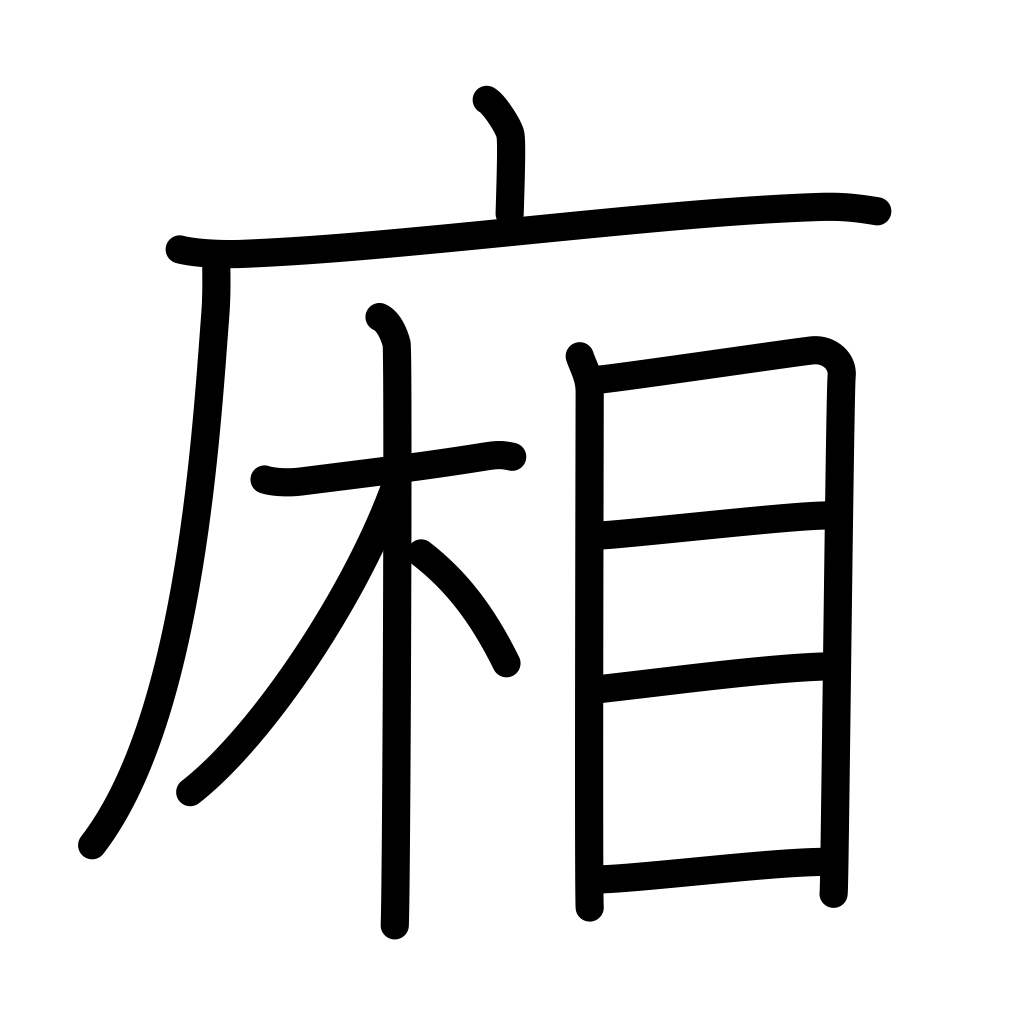
Meaning: eaves, canopy, vizor, hallways